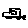
Label: car